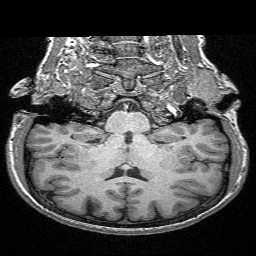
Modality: T1w
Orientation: sagittal
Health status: ill
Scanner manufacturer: siemens
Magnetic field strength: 3 T
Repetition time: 2.3 s
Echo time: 0.00298 s